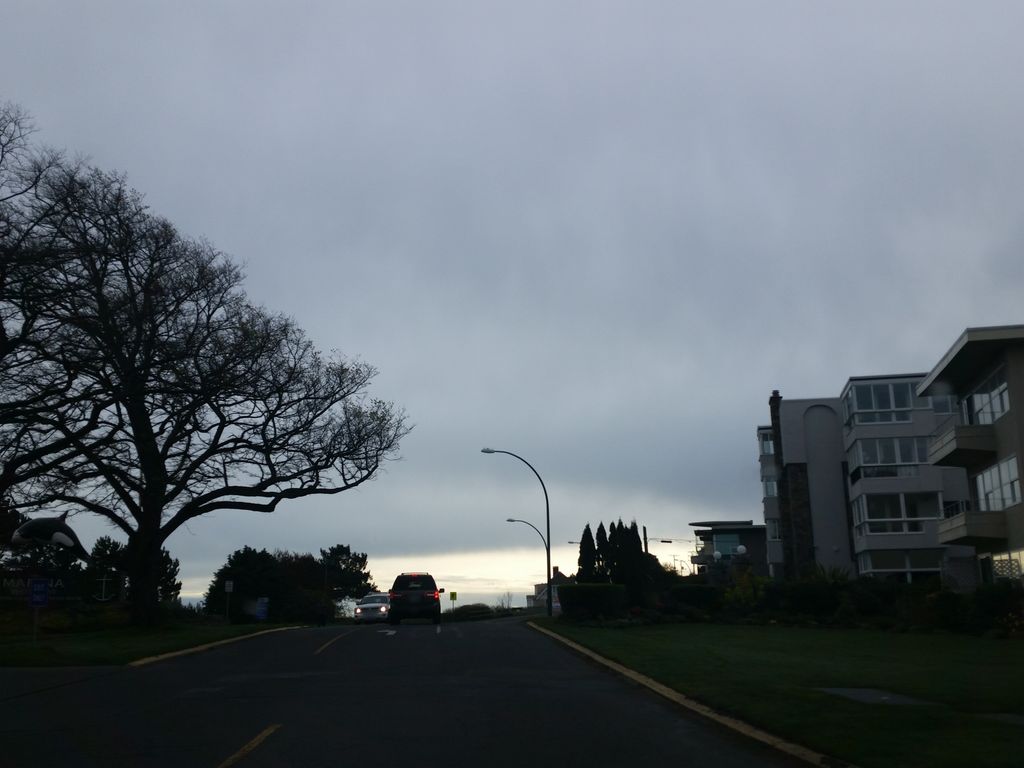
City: victoria